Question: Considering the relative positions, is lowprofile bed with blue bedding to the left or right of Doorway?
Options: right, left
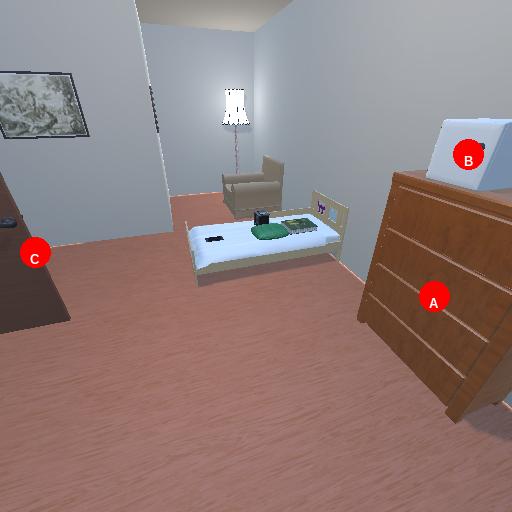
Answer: right